Question: I have a contour plot, I am wondering is it possible to label the individual contour levels as well as the colours? (i.e. say the first pink contour is 0.2, second is 0.4 or whatever works).
Also, what is the argument for filling land as a solid color?
'''
library(lattice)
contourplot(cor_Warra_SF_SST_SON, region=TRUE, at=seq(-1, 1, 0.2),
labels=FALSE, row.values=lon_sst, column.values=lat_sst,
xlab='longitude', ylab='latitude')
'''

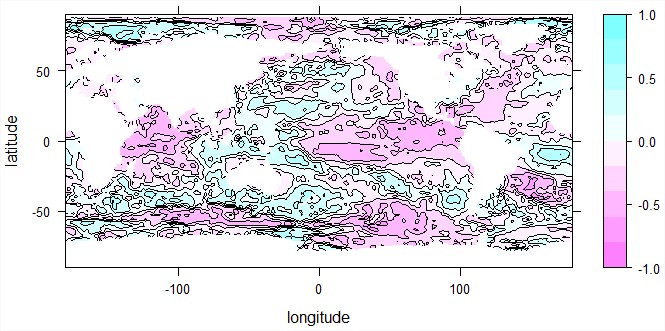
Answer: To include labels for the contour lines, simply set 'labels = TRUE' (in place of the 'labels=FALSE' that you are currently using).
'?contourplot' document the 'labels' argument thusly:
> 'labels:' typically a logical indicating whether contour lines should
be labelled, but other possibilities for more sophisticated
control exists. Details are documented in the help page for
'panel.levelplot', to which this argument is passed on
unchanged. That help page also documents the 'label.style'
argument, which affects how the labels are rendered.
To add filled polygons for the continents, I'd try using 'mapplot()' from the 'latticeExtra' package, adding it to the plot you're already produced using 'layer()', also from 'latticeExtra'. (I can't get much more specific than that without having access to the data you are using.)